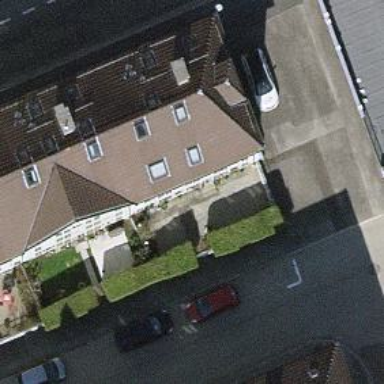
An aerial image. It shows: Apartments building with side-hipped roof shape.